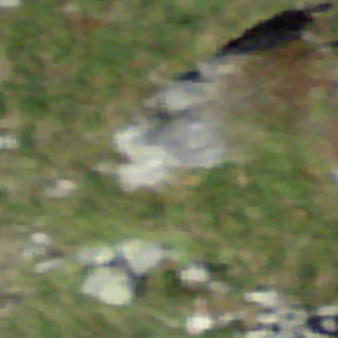
Label: other